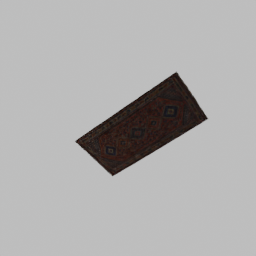
Label: decoration